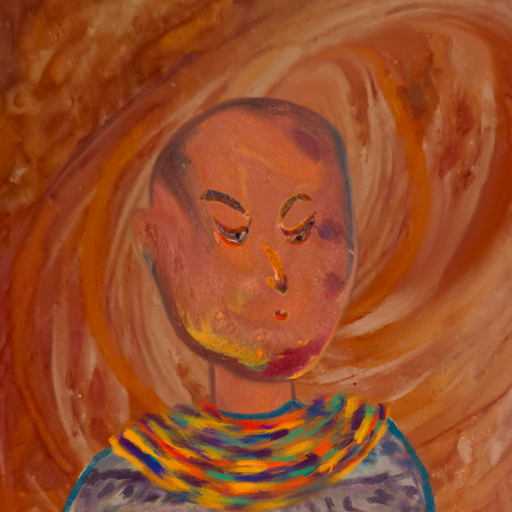
Background: Pious_Lady, Head And Neck Side: Mother_And_Son_Son, Face Side: Hypocrite, Bust: HillGirl, Hair Side: Blank, Head Accessory: Blank, Second Necklace: An_Impression_2, Necklace: Blank, Baby: Blank